Question: I am using the pandas hist() method with the 'by' option, specifically:
'''
histos=data_ok._DiffPricePercent.hist(by=input_data._Category, sharex=True, sharey=True )
'''
This command produces this plot:

How do I add titles for respectively the x and y axes on each of the sub-histograms, or alternatively, overall? Also, how to insert an overall title for the plot?
I tried the following, but it does not go through (with error "AttributeError: 'numpy.ndarray' object has no attribute 'set_ylabel'"):
'''
histos.set_ylabel('Frequence')
histos.set_xlabel('Variation prix suggeree, en %')
'''
Many thanks in advance for any suggestions
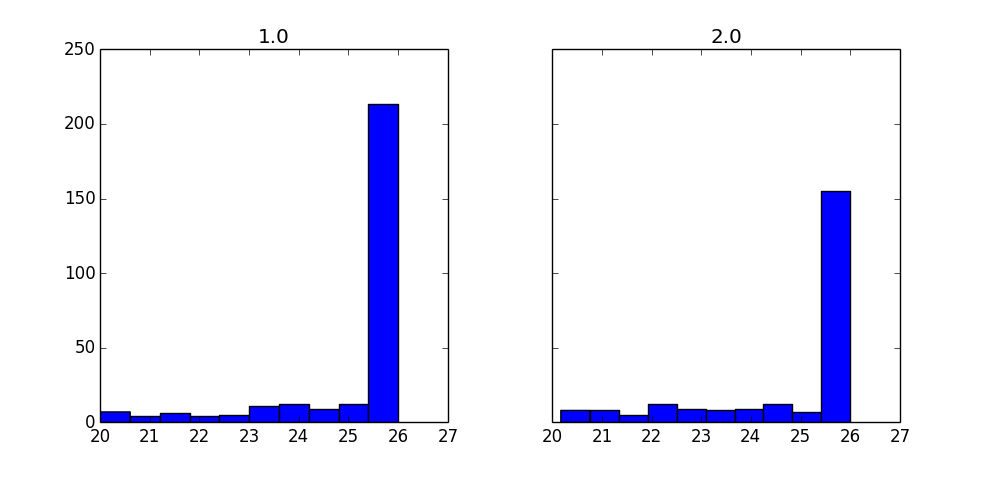
Answer: What you actually get is an object-type numpy array with elements in it that are the AxesSubplot instances. Try
'''
histos[0].set_xlabel('My x label 1')
histos[1].set_xlabel('My x label 2')
'''
To change the format of ticks, use a Formatter:
'''
from matplotlib.ticker import FormatStrFormatter
maj_frm = FormatStrFormatter('%.1f')
...
histos[0].xaxis.set_major_formatter(maj_frm)
'''
The documentation on tick locating and formatting can be found <URL>.